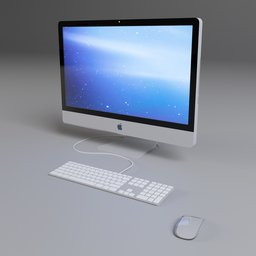
Label: electronics